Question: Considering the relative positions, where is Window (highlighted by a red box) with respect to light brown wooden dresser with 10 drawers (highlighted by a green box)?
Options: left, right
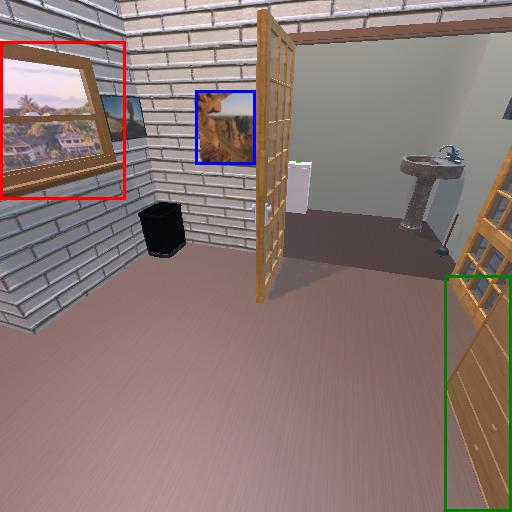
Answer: left